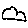
Label: cloud